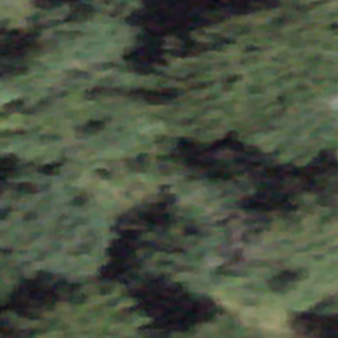
Label: other